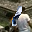
Label: 1